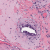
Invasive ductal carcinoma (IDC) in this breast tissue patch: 1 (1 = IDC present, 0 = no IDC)